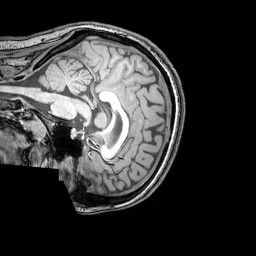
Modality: T1w
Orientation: sagittal
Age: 20
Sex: female
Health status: healthy
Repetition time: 0.081 s
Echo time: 0.037 s